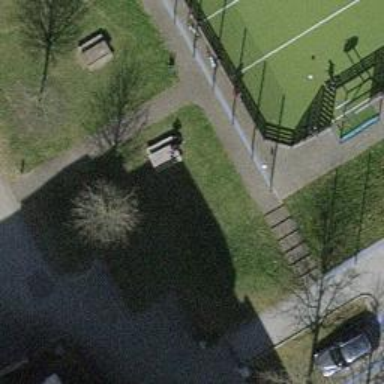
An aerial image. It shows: Picnic table located in leisure land area.